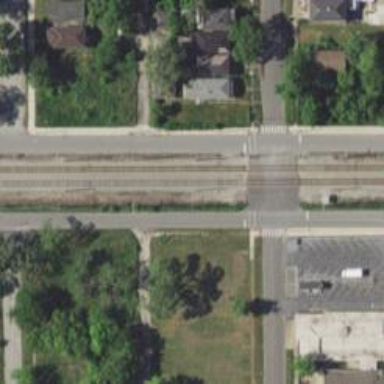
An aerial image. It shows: Railway crossing.